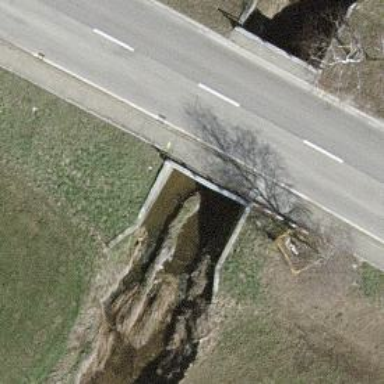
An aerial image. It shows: Tunnel.